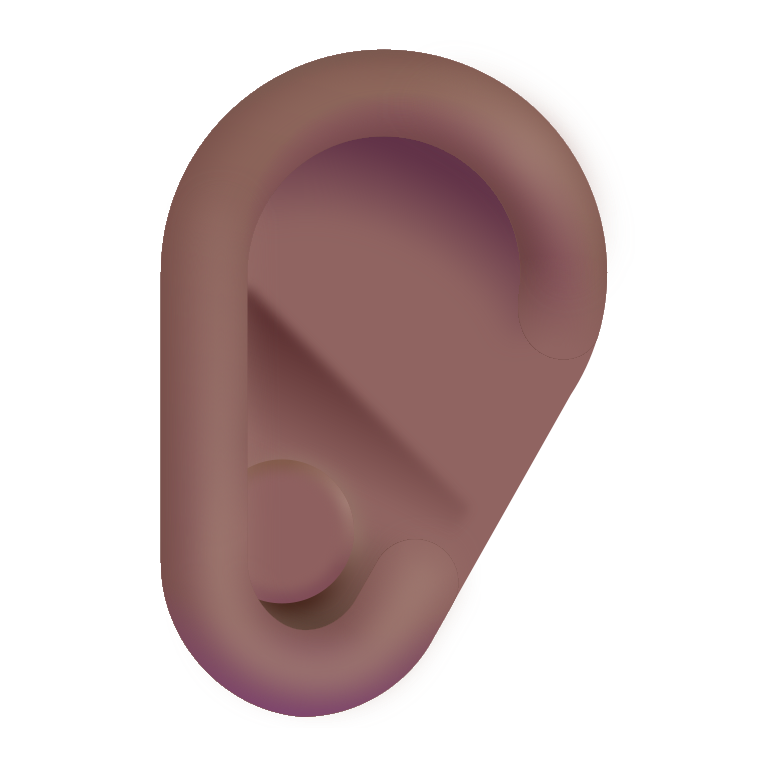
ear color  dark